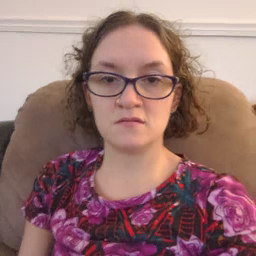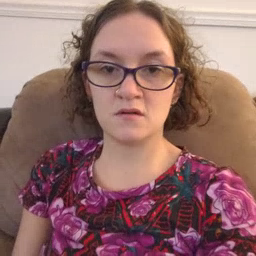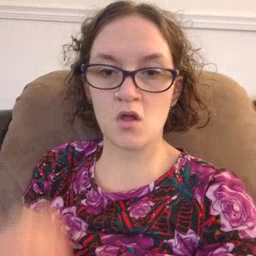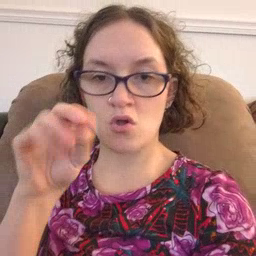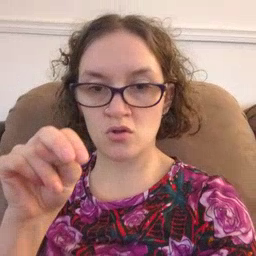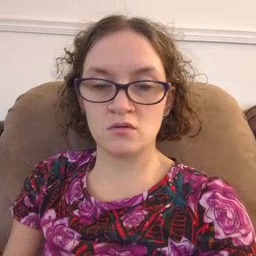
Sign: on